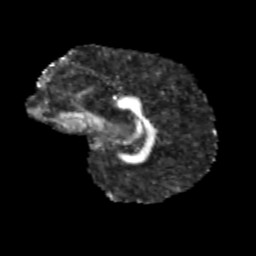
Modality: FA
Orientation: sagittal
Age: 11
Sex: male
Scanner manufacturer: siemens
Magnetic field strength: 3 T
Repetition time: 3.8 s
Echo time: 0.07 s